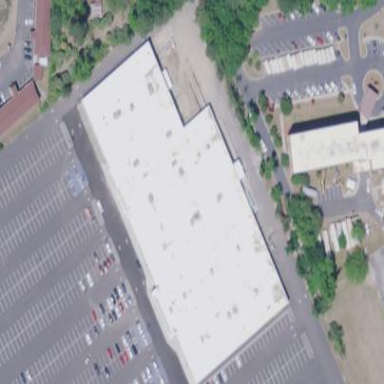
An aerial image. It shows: Building.